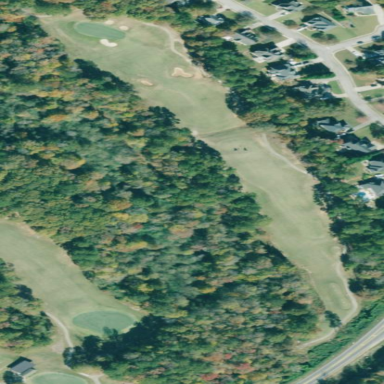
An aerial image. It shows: Golf course.